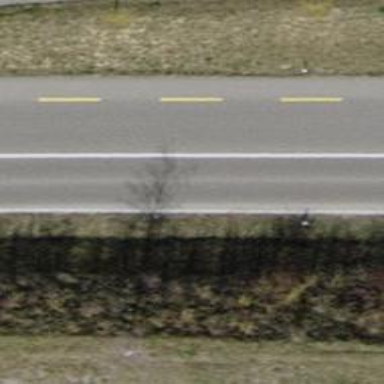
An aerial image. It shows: Asphalt road with primary highway designation. There is dedicated cycle lane on the left.